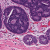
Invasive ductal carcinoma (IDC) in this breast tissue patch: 0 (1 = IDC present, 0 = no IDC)